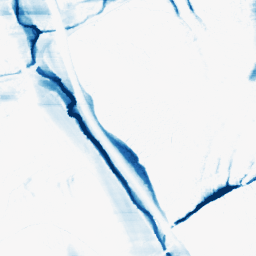
Category: morphological
Decomposition family: morphological_ellipse
Decomposition parameters: operation: closing
width: 5
height: 50
Upsampling method: regularized
Upsampling parameters: scale: 2
lambda_reg: 0.001
Upsampling scale: 2